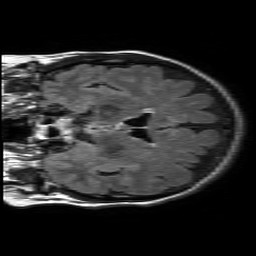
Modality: FLAIR
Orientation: coronal
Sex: female
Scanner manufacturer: philips
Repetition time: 11 s
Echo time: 0.125 s